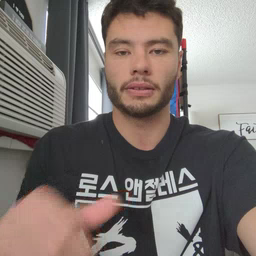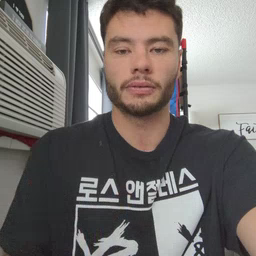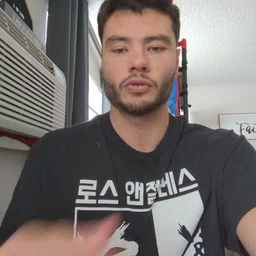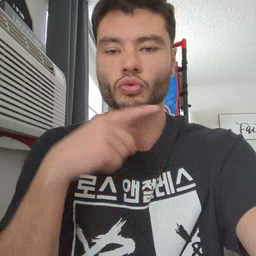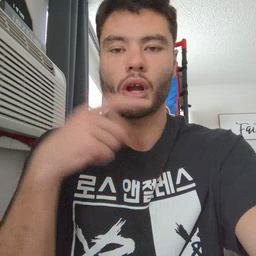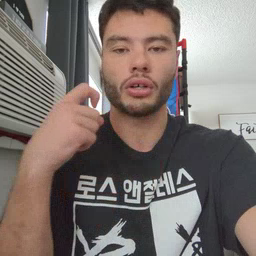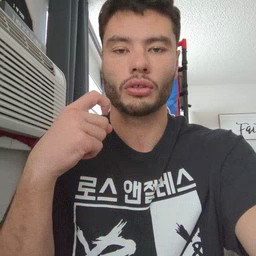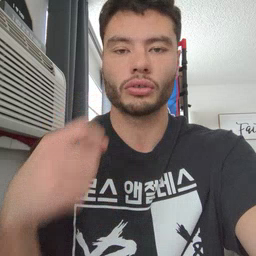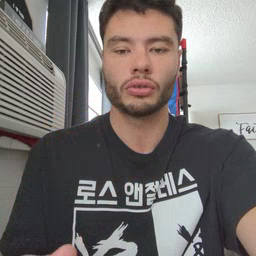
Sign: dryer